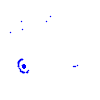
Particle: electron